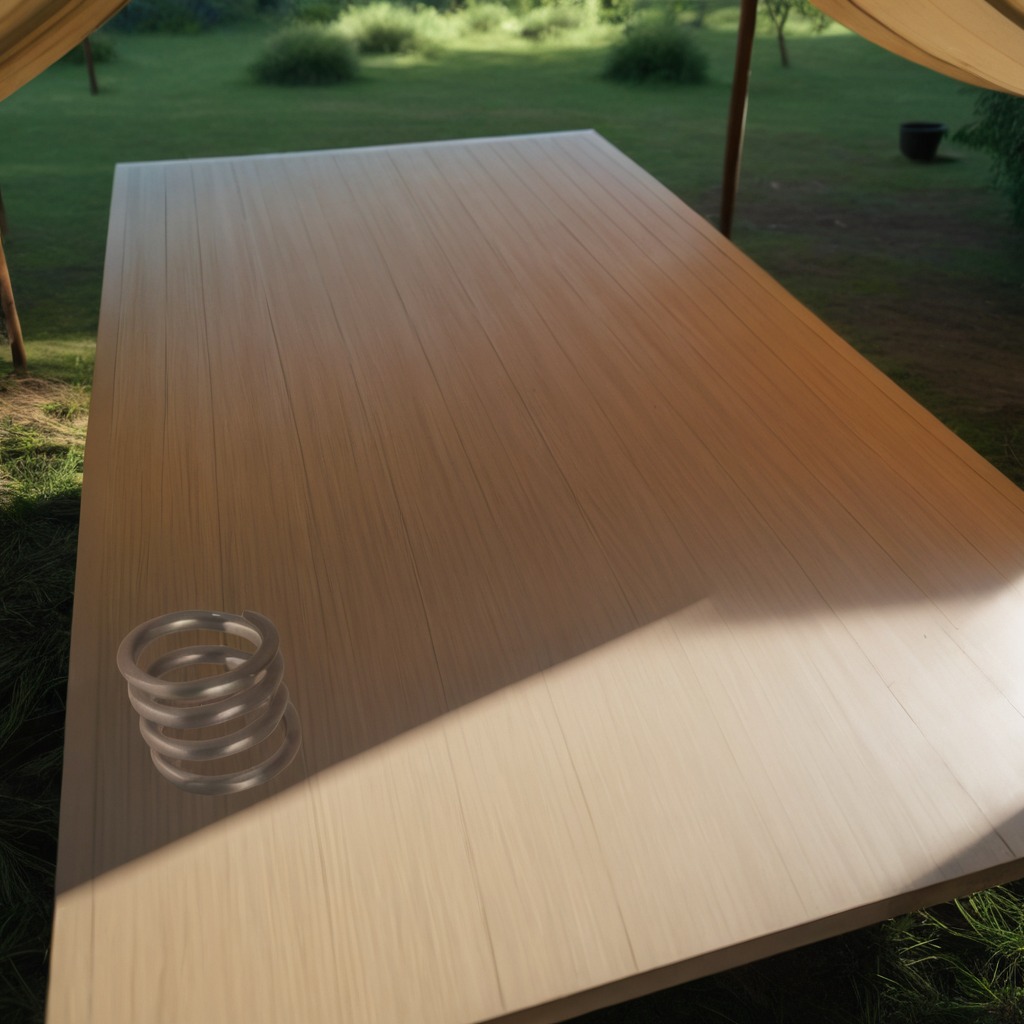
A coiled metal spring is lying on the wooden table.